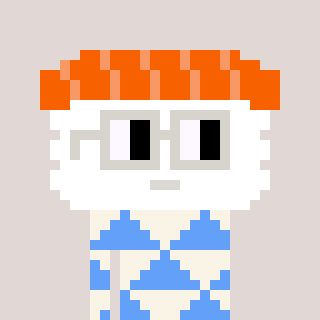
a pixel art character with square light gray glasses, a nigiri-shaped head and a blue-colored body on a warm background